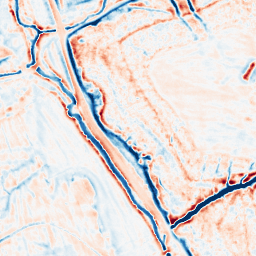
Category: edge_preserving
Decomposition family: bilateral
Decomposition parameters: d: 15
sigma_color: 75
sigma_space: 100
Upsampling method: bilinear
Upsampling parameters: scale: 2
Upsampling scale: 2